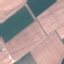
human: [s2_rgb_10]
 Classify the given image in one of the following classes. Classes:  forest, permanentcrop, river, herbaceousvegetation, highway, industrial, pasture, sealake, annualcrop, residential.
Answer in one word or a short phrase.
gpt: AnnualCrop